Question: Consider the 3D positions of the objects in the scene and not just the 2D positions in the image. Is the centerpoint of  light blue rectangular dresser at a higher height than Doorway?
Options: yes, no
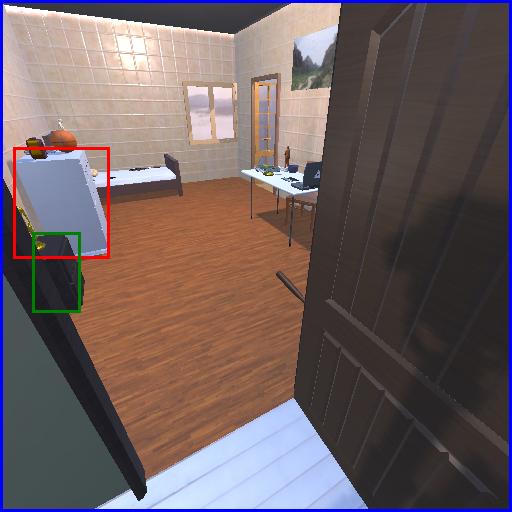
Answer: yes